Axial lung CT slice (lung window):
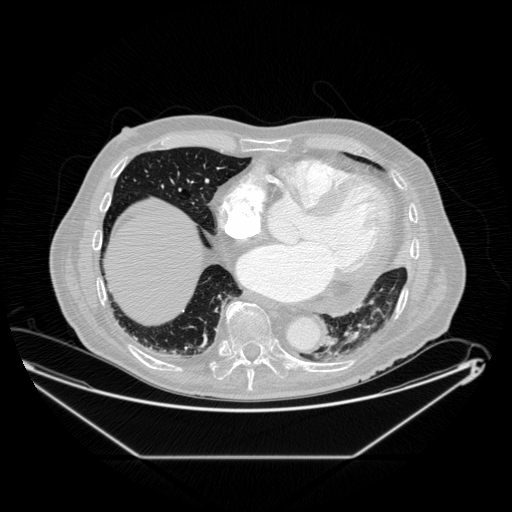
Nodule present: no